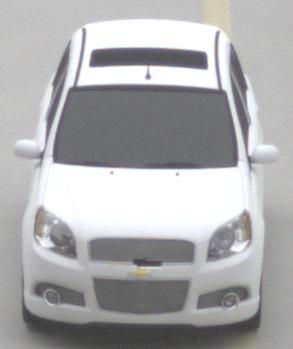
Make: Chevrolet
Model: Aveo 1.2
Detailed model: Aveo
Model produced from: 2008/06
Model produced until: 2011/01
Doors: 3
Color: white
Road condition: dry road
Daytime: morning or afternoon
Contrast: low contrast